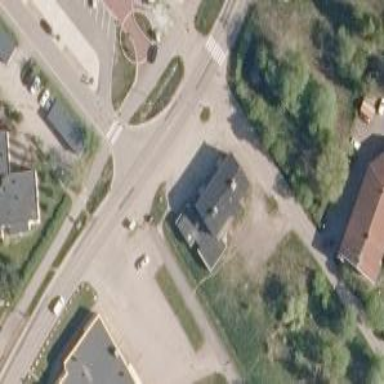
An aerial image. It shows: Convenience shop.